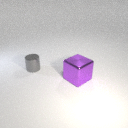
small gray metal cylinder to the left of large purple metal cube